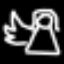
Label: angel